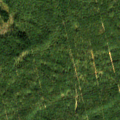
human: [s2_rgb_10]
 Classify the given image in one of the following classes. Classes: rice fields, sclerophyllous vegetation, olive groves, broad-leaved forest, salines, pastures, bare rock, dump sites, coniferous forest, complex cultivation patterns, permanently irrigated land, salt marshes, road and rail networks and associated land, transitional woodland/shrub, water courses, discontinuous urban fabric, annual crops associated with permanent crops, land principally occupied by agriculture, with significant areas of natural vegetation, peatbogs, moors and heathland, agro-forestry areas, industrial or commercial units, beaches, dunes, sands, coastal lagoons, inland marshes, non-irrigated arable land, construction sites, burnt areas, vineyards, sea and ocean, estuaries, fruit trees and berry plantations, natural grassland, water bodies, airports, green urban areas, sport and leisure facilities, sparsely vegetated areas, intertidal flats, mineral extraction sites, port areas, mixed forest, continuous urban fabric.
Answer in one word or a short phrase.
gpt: coniferous forest, transitional woodland/shrub